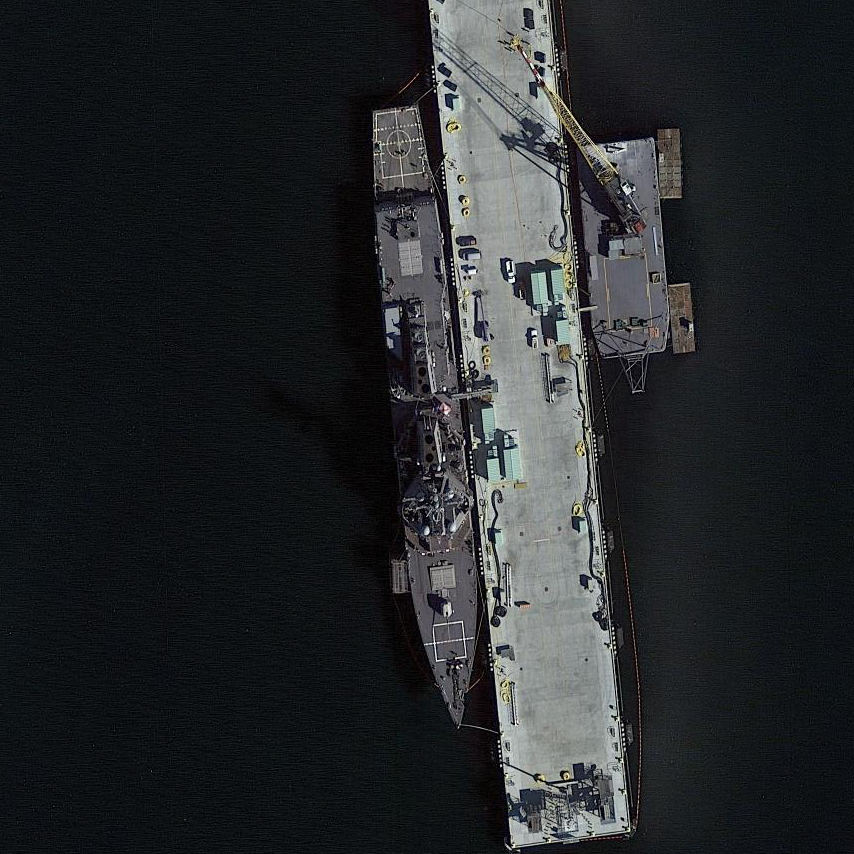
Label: destroyer